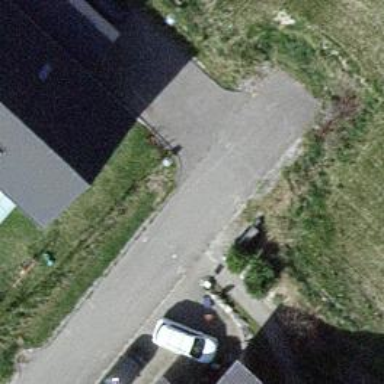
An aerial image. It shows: Street cabinet.